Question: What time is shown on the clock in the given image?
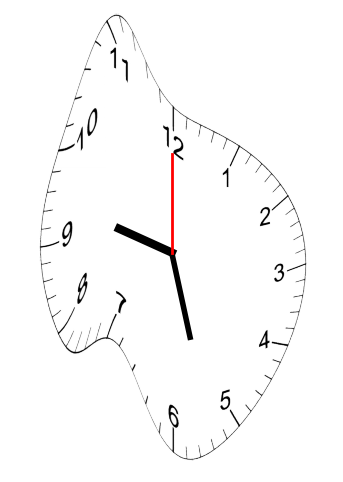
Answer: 09:27:00